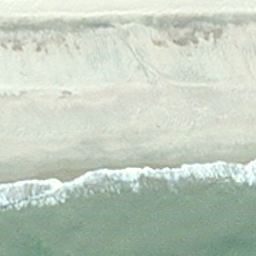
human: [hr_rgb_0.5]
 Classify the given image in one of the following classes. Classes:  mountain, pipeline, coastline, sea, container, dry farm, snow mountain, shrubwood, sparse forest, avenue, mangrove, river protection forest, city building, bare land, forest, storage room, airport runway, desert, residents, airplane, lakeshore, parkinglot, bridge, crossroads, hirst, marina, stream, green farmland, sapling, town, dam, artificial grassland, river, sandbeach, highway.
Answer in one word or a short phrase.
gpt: coastline